Aerial crown-view tile of a tropical tree (Barro Colorado Island, Panama), acquired 20250512:
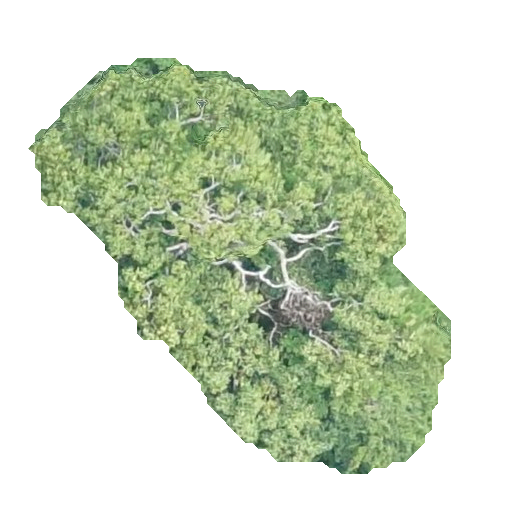
Species: Aiouea montana
GBIF accepted scientific name: Aiouea montana
Crown area: 157.152 m²